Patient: sex M, age 64
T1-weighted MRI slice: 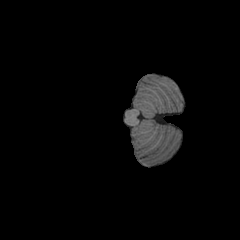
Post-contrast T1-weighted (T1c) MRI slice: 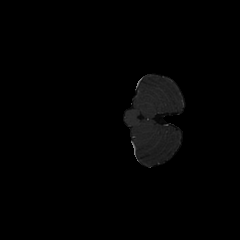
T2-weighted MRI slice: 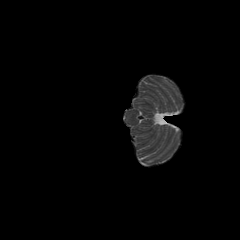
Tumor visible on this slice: no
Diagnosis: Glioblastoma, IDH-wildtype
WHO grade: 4